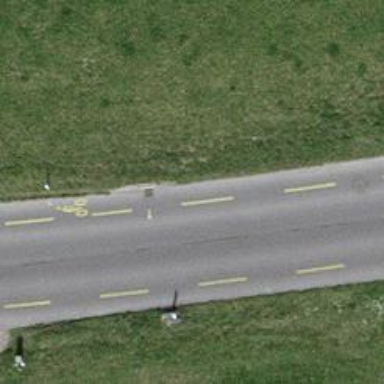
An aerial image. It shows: Tertiary road with asphalt surface. It has cycle lane on both sides.